Question: I am testing converting Word documents to PDFs programmatically from Winforms apps.
I wrote the following code which works fine on my machine.
The app consists of a form with 2 buttons and a text box.
Clicking the first button opens a dialog box to allow the user to navigate to a folder.
The folder address is stored in the text box.
Then the second button takes each Word document from the specified folder and creates a PDF with the same name for each.
'''
namespace PDFTesting
{
public partial class Form1 : Form
{
public Form1()
{
InitializeComponent();
}
private void btnFind_Click(object sender, EventArgs e)
{
try
{
FolderBrowserDialog folder = new FolderBrowserDialog();
DialogResult result = folder.ShowDialog();
if (result == DialogResult.OK)
{
string[] files = Directory.GetFiles(folder.SelectedPath);
txtLocation.Text = folder.SelectedPath.ToString();
}
else
{
txtLocation.Text = null;
}
}
catch (Exception eX)
{
throw new Exception("cDocument: Error atempting to GetPath()" + Environment.NewLine + eX.Message);
}
}
private void btnConvert_Click(object sender, EventArgs e)
{
// Create a new Microsoft Word application object
Microsoft.Office.Interop.Word.Application word = new Microsoft.Office.Interop.Word.Application();
// C# doesn't have optional arguments so we'll need a dummy value
object oMissing = System.Reflection.Missing.Value;
// Get list of Word files in specified directory
string docPath = txtLocation.Text;
DirectoryInfo dirInfo = new DirectoryInfo(docPath);
FileInfo[] wordFiles = dirInfo.GetFiles("*.doc");
word.Visible = false;
word.ScreenUpdating = false;
foreach (FileInfo wordFile in wordFiles)
{
// Cast as Object for word Open method
Object filename = (Object)wordFile.FullName;
// Use the dummy value as a placeholder for optional arguments
Document doc = word.Documents.Open(ref filename, ref oMissing,
ref oMissing, ref oMissing, ref oMissing, ref oMissing, ref oMissing,
ref oMissing, ref oMissing, ref oMissing, ref oMissing, ref oMissing,
ref oMissing, ref oMissing, ref oMissing, ref oMissing);
doc.Activate();
object outputFileName = wordFile.FullName.Replace(".docx", ".pdf");
object fileFormat = WdSaveFormat.wdFormatPDF;
// Save document into PDF Format
doc.SaveAs(ref outputFileName,
ref fileFormat, ref oMissing, ref oMissing,
ref oMissing, ref oMissing, ref oMissing, ref oMissing,
ref oMissing, ref oMissing, ref oMissing, ref oMissing,
ref oMissing, ref oMissing, ref oMissing, ref oMissing);
// Close the Word document, but leave the Word application open.
// doc has to be cast to type _Document so that it will find the
// correct Close method.
object saveChanges = WdSaveOptions.wdDoNotSaveChanges;
((_Document)doc).Close(ref saveChanges, ref oMissing, ref oMissing);
doc = null;
}
// word has to be cast to type _Application so that it will find
// the correct Quit method.
((_Application)word).Quit(ref oMissing, ref oMissing, ref oMissing);
word = null;
}
}
}
'''
This works exactly as intended on my development PC, but when I build the solution and distribute to another machine (running the same version of Windows 7, 64 bit) and with Word installed, I get the following error -

Does anyone have any ideas why my mini PDF app does not work on the alternative machine?
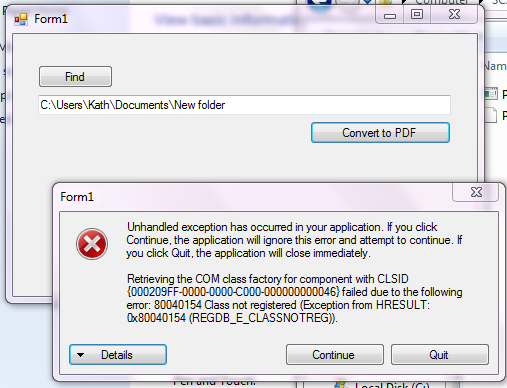
Answer: I installed Office 365 free month trial and created a Word document with it.
Then I pointed my application at it's folder and it successfully converted the document to a PDF.
Thanks danielu for putting me up to trying another version of Word.
Looking at this again I now notice that the starter version of Office saves documents with a .doc extension rather than my version of Word which saves it with a .docx extension. Hence I think the problem was that the following line of code was not replacing the extension correctly -
'''
object outputFileName = wordFile.FullName.Replace(".docx", ".pdf");
'''
All works fine now thank you.